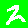
Digit: 2